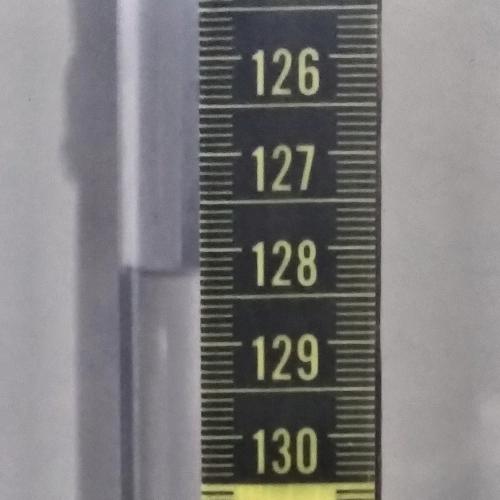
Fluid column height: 128.3 cm